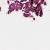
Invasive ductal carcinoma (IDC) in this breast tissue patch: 0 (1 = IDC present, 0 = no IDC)